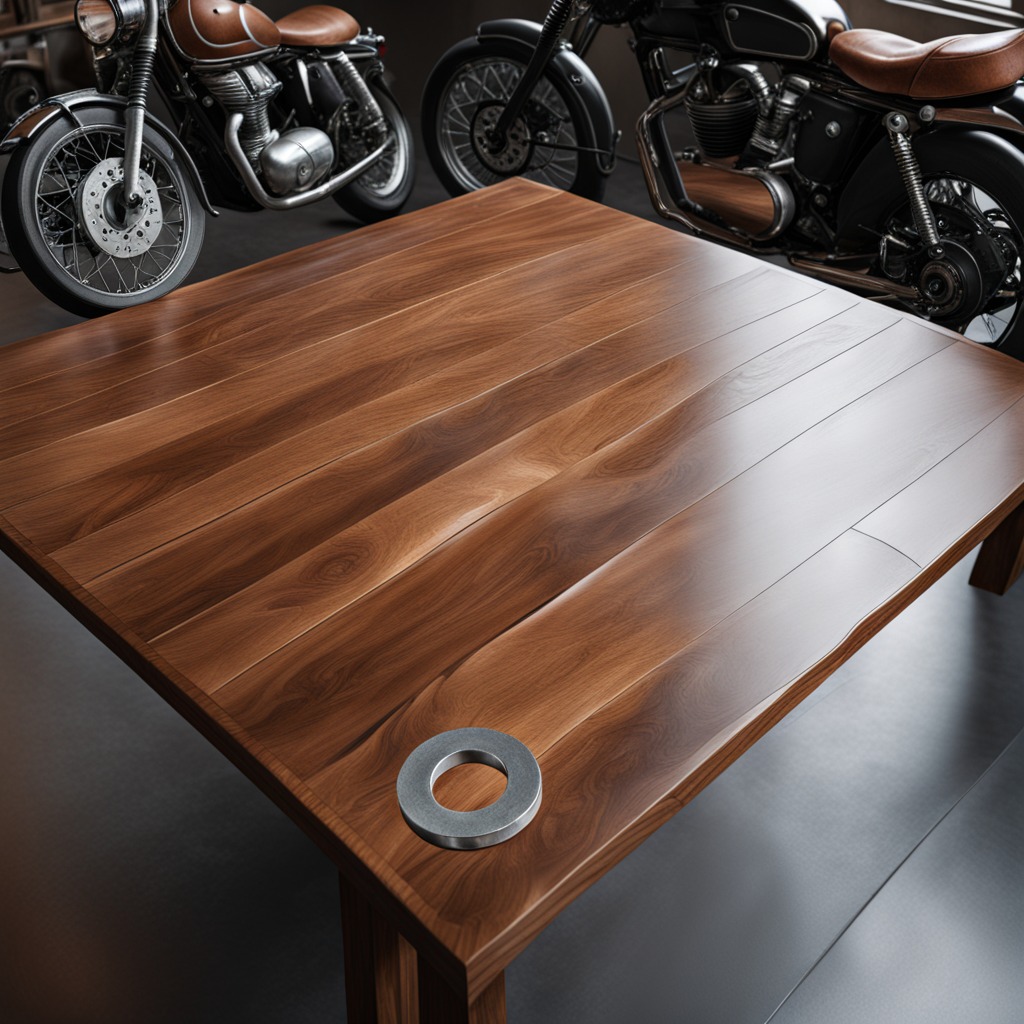
A flat metal washer lies on an oil-spilled wooden table in a vintage motorcycle garage.